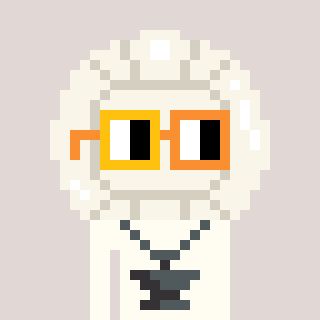
a pixel art character with square yellow and orange glasses, a volleyball-shaped head and a grayscale-colored body on a warm background